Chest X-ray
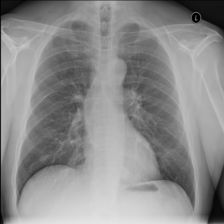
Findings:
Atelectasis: negative
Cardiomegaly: negative
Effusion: negative
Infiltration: negative
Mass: negative
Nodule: positive
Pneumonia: negative
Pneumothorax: negative
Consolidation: negative
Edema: negative
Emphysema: negative
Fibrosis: negative
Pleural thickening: negative
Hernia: negative